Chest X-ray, AP view. Patient: 69 years old, sex M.
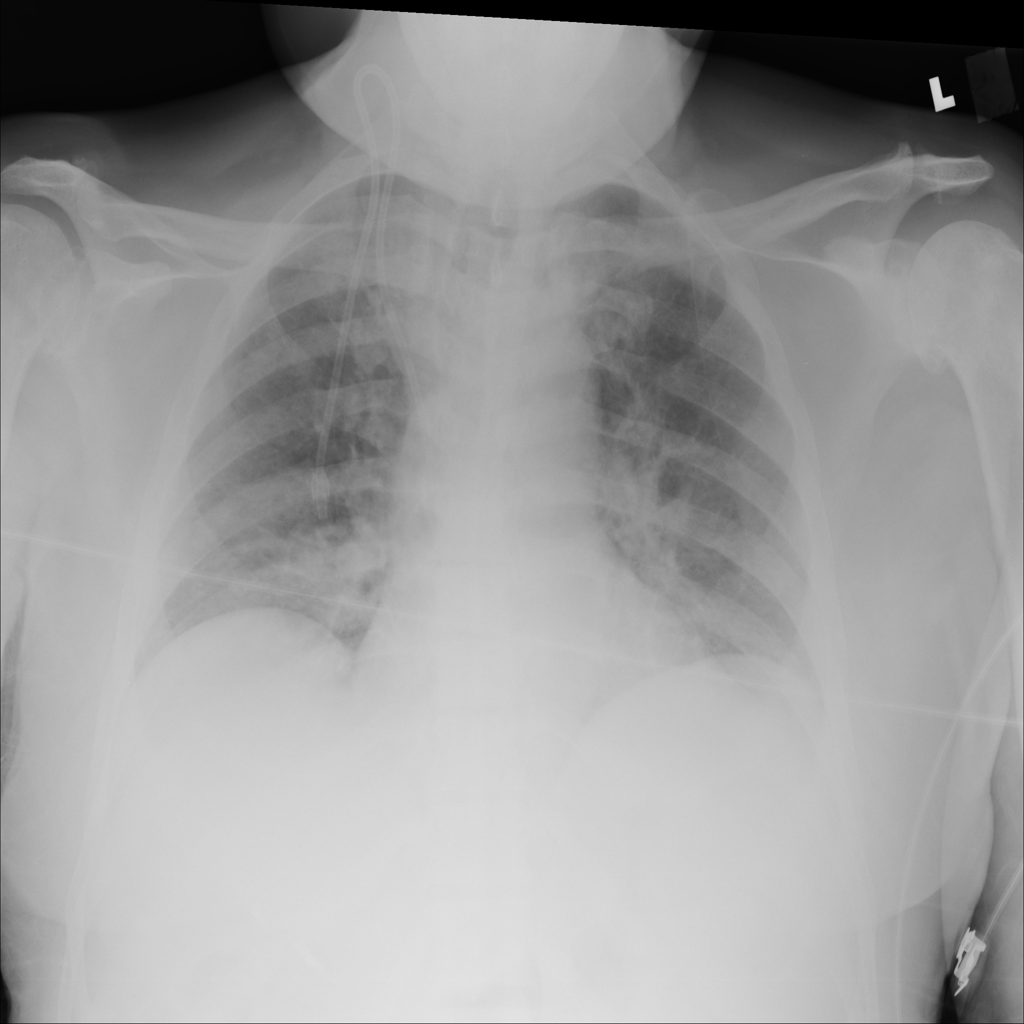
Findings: No Finding